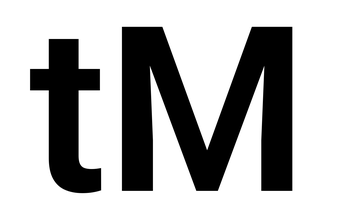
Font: Roboto_SemiBold